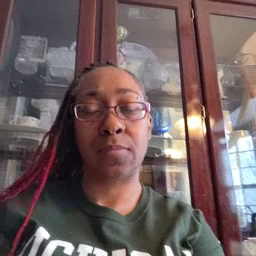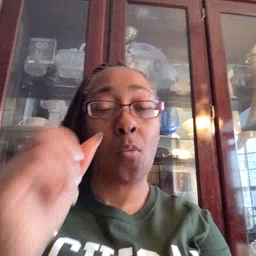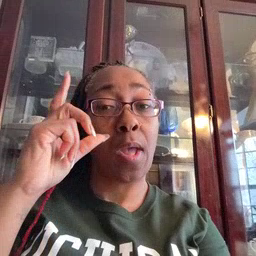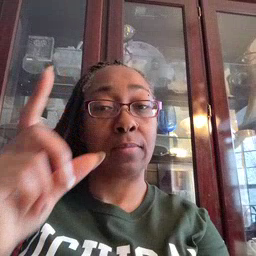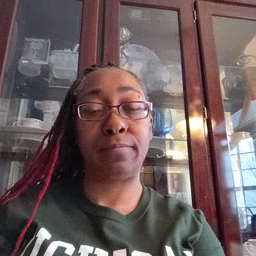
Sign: awake